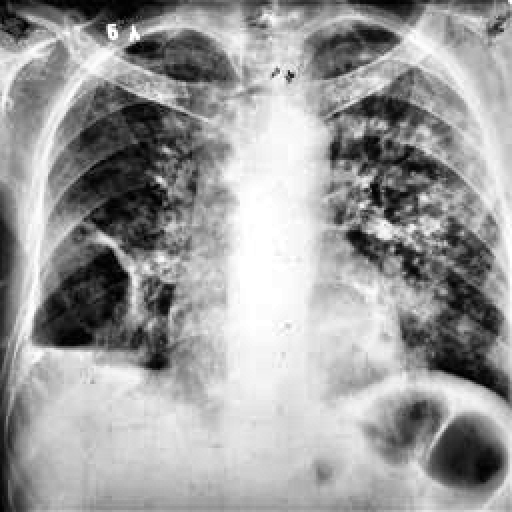
Finding: TUBERCULOSIS